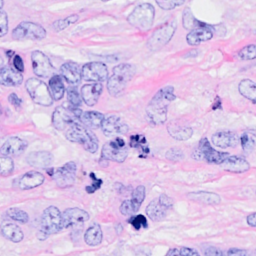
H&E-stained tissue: Breast